Field crop: tomato
Growth stage: 1
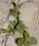
Species: portulaca